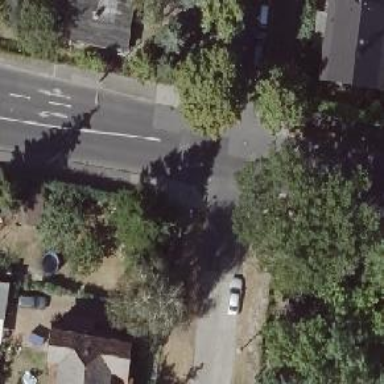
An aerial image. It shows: Unmarked crossing on the road.